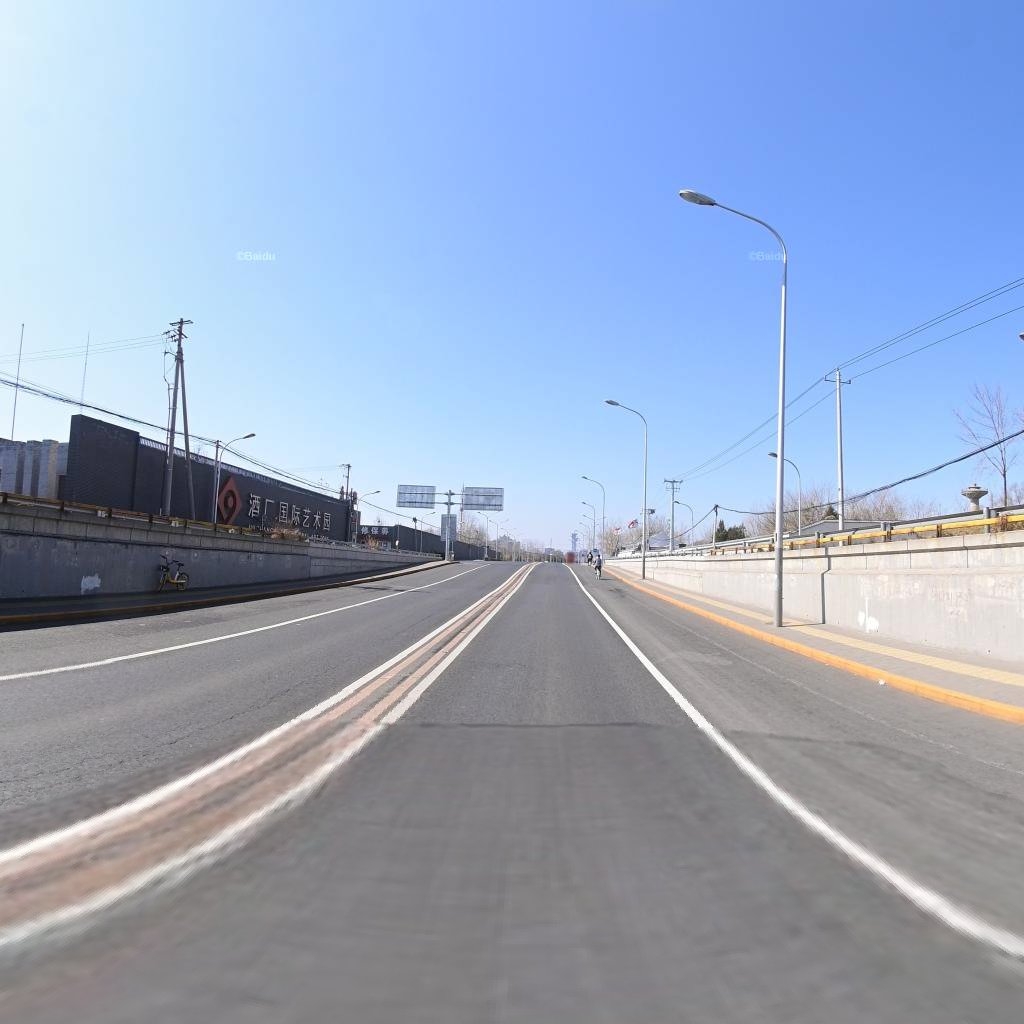
Region: Chaoyang
Road damage annotations: longitudinal crack